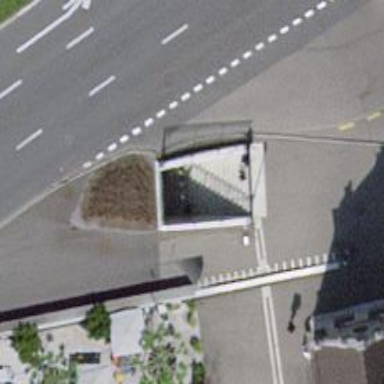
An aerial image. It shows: Concrete steps.